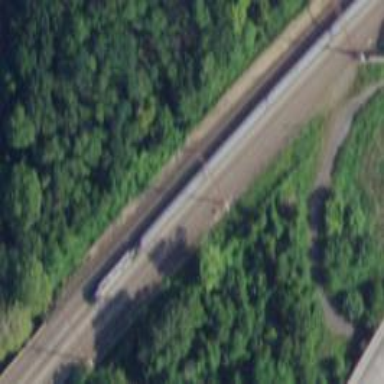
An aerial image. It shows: Railway track with contact line for electrification.